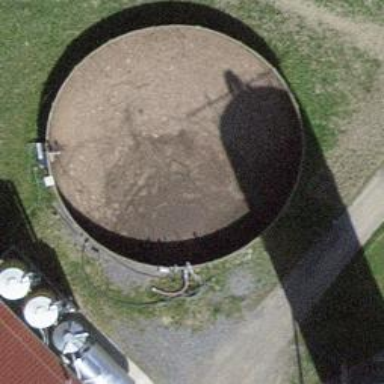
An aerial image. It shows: Storage tank with man-made structure.